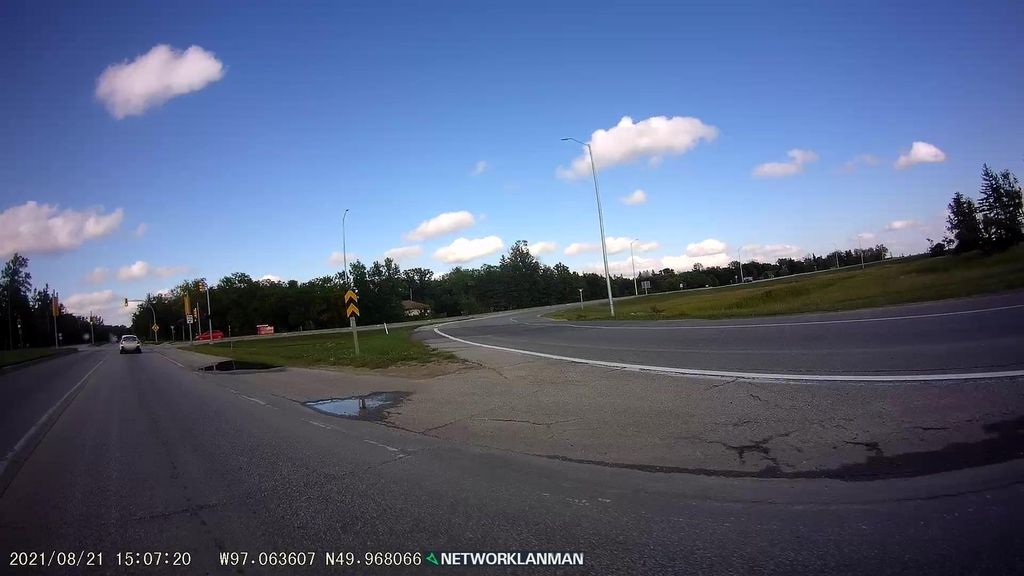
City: winnipeg